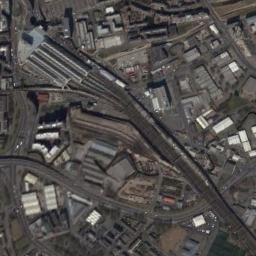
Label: railway_station